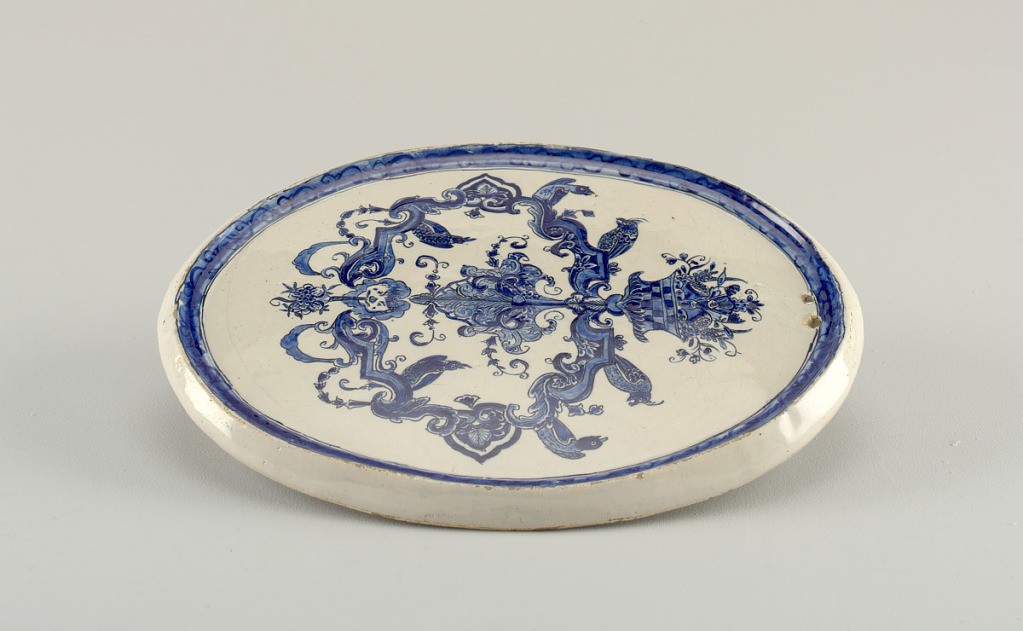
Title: Plaque
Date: ca. 1700–10
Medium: Tin-glazed earthenware
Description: Oval plaque with molded border, 2 holes at top for hanging; painted in underglaze blue on white with grotesque decoration composed of fruit, birds, mask, lambrequin; around the border with a scroll pattern covered with blue; back plain.